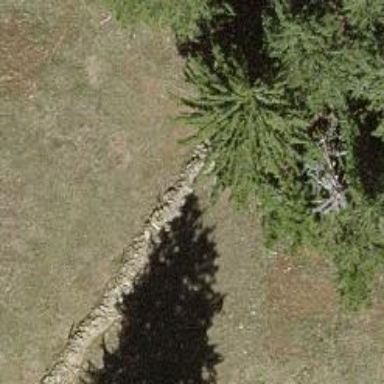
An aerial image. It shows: Dry stone wall barrier.